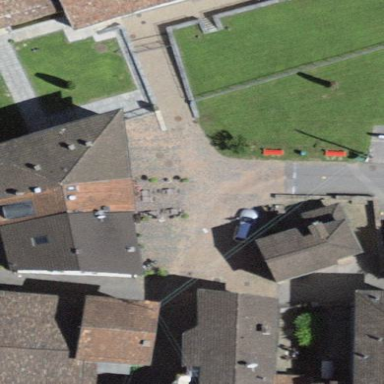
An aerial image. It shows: Residential road leading to square.